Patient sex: M
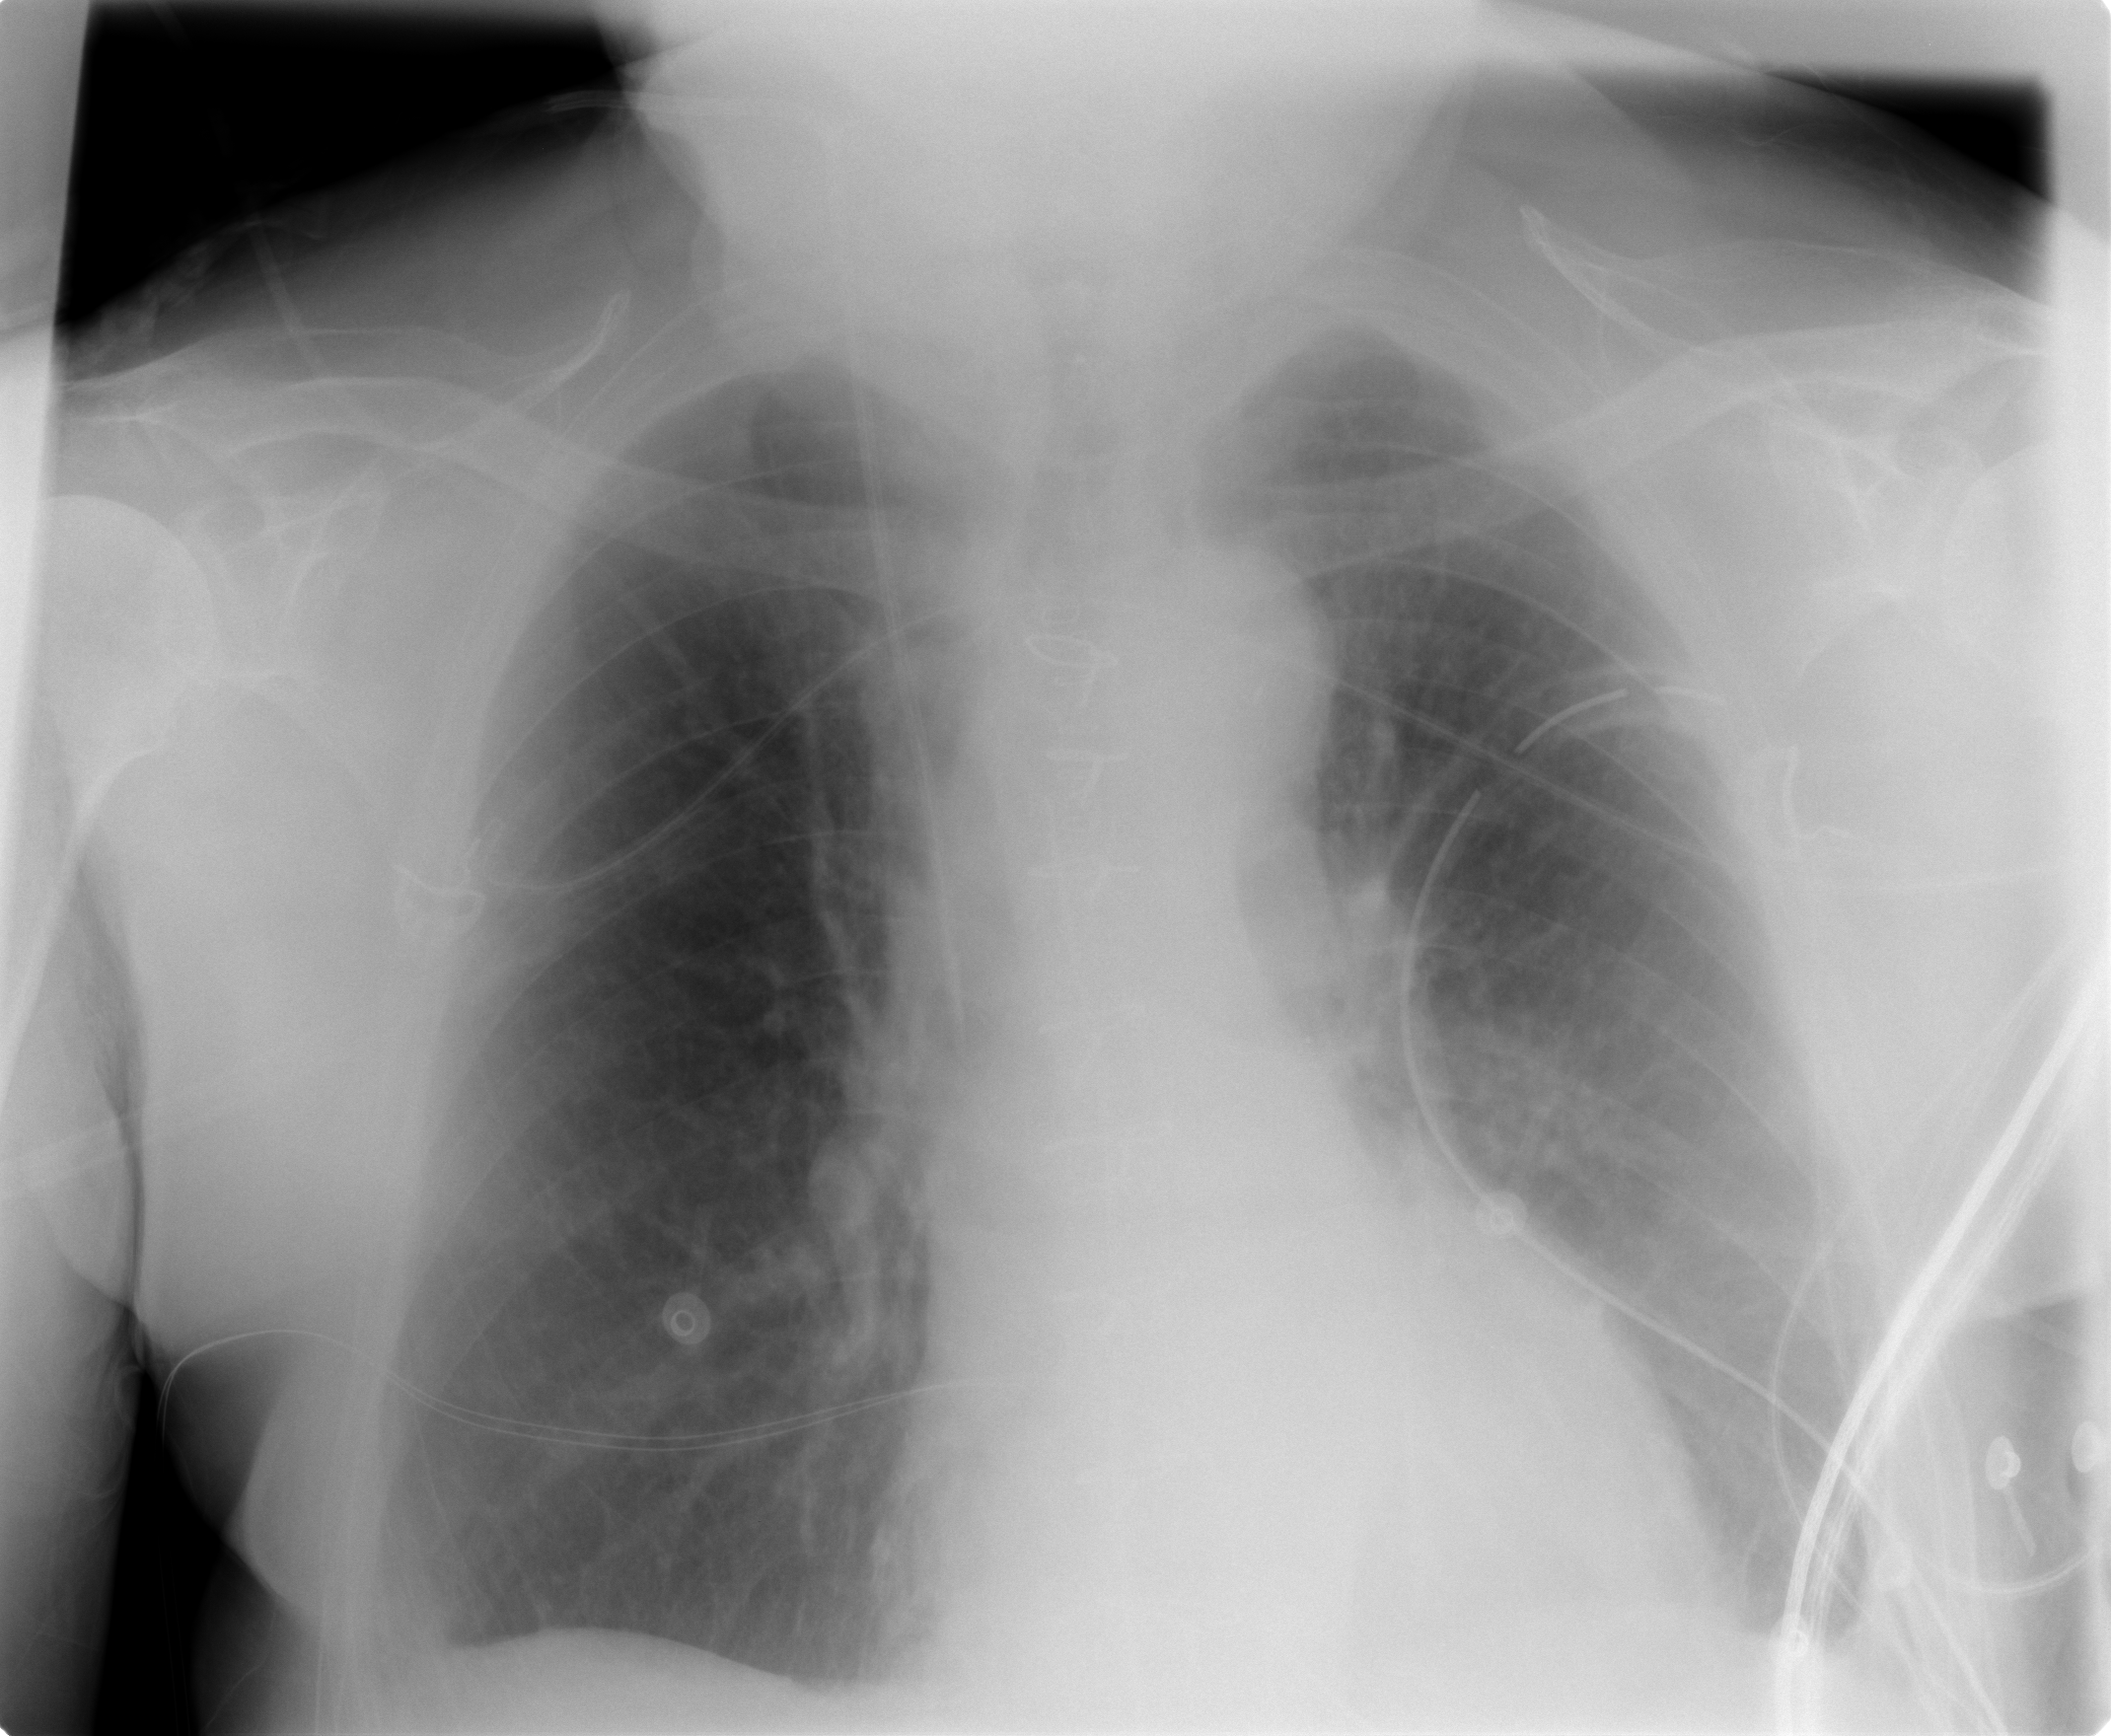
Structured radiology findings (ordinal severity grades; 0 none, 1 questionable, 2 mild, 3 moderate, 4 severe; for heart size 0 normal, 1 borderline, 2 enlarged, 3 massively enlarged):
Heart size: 0
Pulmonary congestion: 0
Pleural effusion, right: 1
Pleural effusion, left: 1
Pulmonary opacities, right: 0
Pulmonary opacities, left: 0
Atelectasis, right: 1
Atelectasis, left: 1